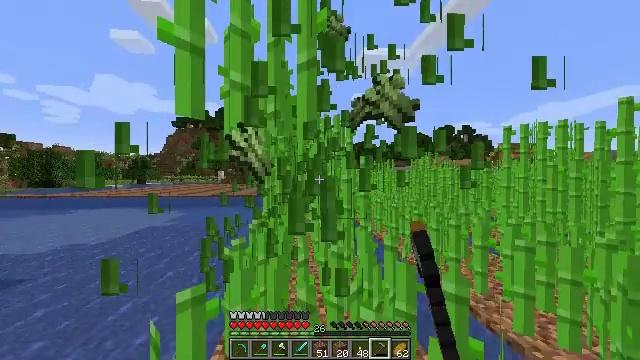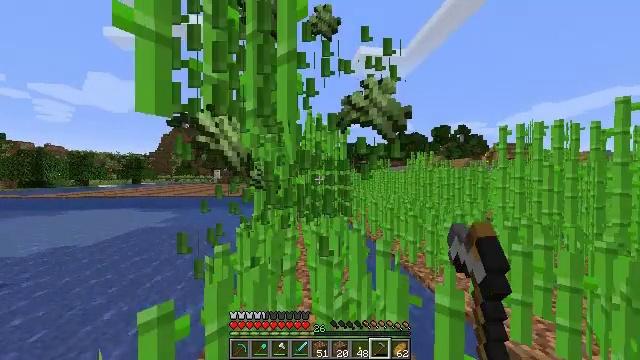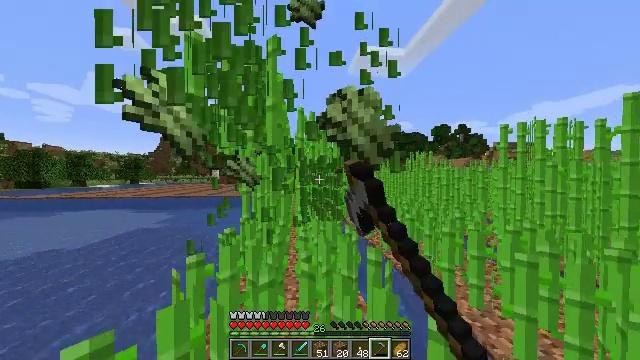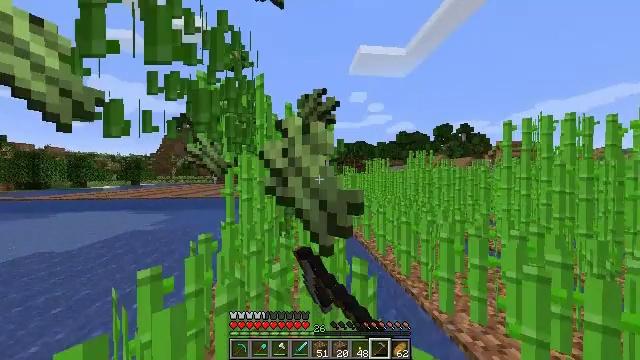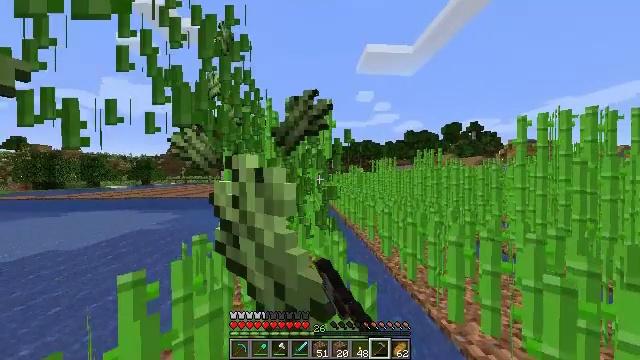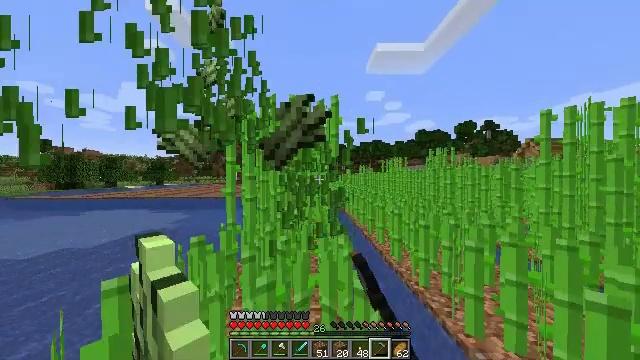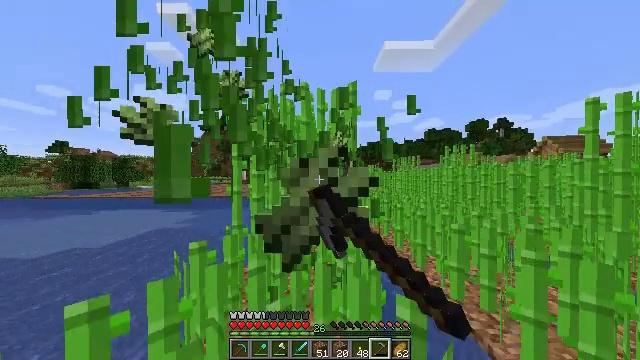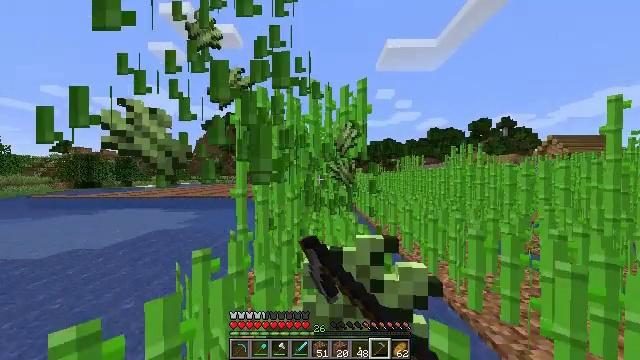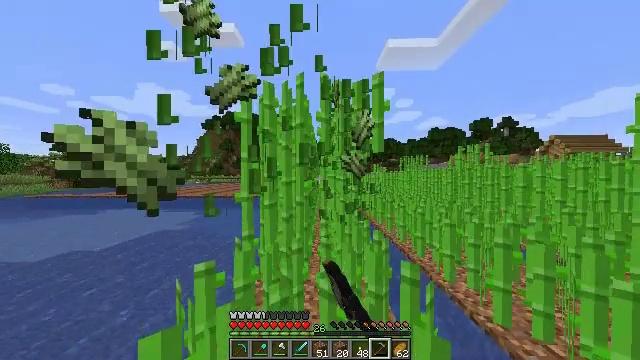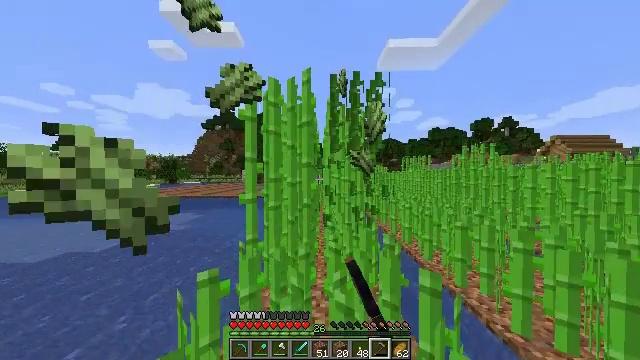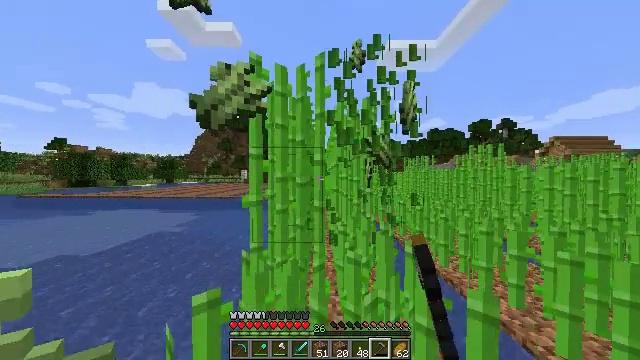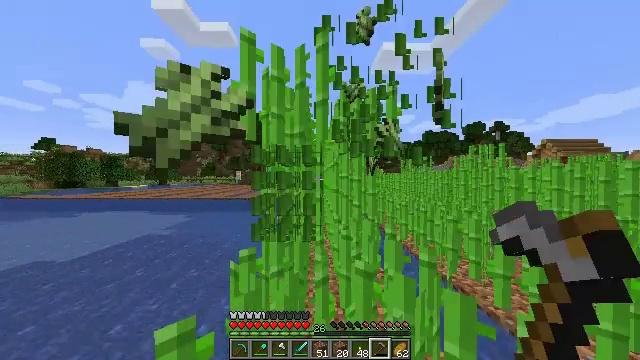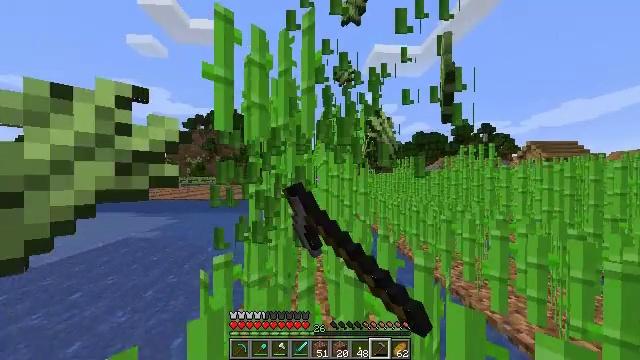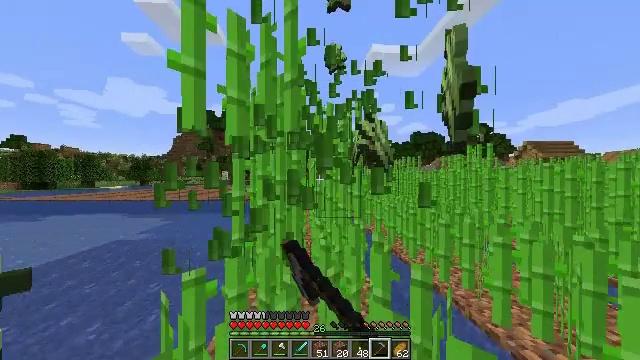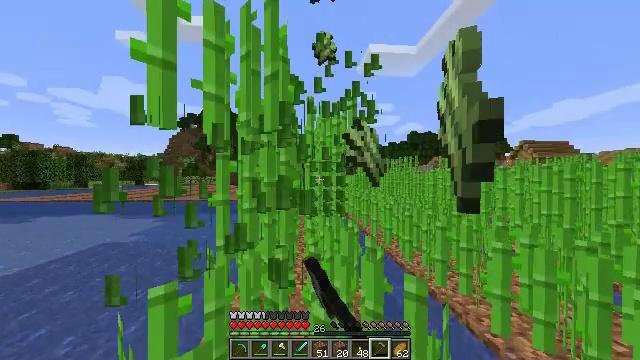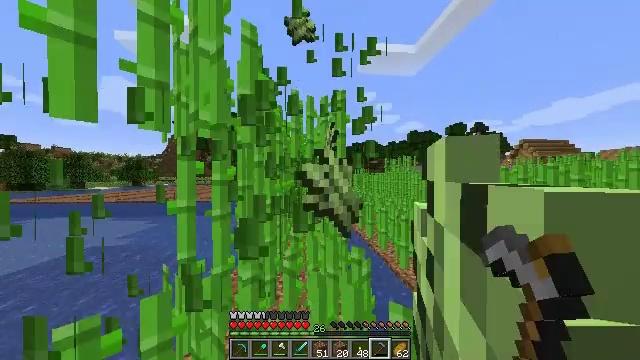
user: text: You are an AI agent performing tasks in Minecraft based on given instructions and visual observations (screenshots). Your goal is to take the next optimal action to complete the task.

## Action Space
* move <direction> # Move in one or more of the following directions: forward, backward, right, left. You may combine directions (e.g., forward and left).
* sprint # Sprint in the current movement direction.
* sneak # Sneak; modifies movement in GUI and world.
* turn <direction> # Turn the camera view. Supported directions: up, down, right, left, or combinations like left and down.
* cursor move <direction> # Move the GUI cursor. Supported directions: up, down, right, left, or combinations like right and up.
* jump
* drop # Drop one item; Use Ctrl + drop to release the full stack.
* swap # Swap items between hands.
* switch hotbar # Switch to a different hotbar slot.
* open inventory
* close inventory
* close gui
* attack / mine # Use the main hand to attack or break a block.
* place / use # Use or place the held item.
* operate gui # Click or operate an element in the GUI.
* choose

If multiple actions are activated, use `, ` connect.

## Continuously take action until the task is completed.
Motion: motion action
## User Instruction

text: Harvest sugar cane from the plant.
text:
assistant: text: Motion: move forward and move right, sprint, attack / mine
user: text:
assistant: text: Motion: move forward and move right, sprint, attack / mine
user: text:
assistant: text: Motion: move forward and move right, sprint, attack / mine
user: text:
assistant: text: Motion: move forward, sprint, turn left, attack / mine
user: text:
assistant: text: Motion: move forward and move left, sprint, turn left, attack / mine
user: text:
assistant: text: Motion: move forward and move left, sprint, turn left, attack / mine
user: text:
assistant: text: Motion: move forward and move left, sprint, attack / mine
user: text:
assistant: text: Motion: move forward and move left, sprint, attack / mine
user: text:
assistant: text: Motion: move forward and move left, sprint, attack / mine
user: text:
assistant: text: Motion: move forward, sprint, attack / mine
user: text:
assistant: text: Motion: move forward, sprint, turn right, attack / mine
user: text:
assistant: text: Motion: move forward and move right, sprint, turn right, attack / mine
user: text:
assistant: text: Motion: move forward and move right, sprint, attack / mine
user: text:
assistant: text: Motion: move forward and move right, sprint, attack / mine
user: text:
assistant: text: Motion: move forward and move right, sprint, attack / mine
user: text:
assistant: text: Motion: move forward, sprint, attack / mine
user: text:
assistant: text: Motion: move forward and move left, sprint, turn left, attack / mine
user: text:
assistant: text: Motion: move forward and move left, sprint, turn left, attack / mine
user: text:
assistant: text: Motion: move forward and move left, sprint, turn left, attack / mine
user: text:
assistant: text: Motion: move forward and move left, sprint, attack / mine
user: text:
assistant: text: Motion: move forward and move left, sprint, attack / mine
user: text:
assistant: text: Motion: move forward, sprint, attack / mine
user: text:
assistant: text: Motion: move forward, sprint, attack / mine
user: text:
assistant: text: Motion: move forward, sprint, attack / mine
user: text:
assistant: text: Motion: move forward and move right, sprint, turn right, attack / mine
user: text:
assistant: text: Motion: move forward and move right, sprint, turn right, attack / mine
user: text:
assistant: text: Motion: move forward and move right, sprint, turn right, attack / mine
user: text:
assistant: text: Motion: move forward and move right, sprint, attack / mine
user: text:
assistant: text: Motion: move forward and move right, sprint, attack / mine
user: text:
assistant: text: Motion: move forward, sprint, attack / mine